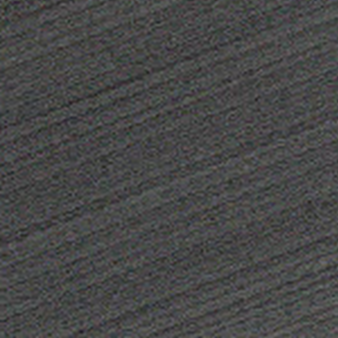
Label: other